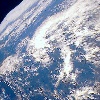
Label: cloud